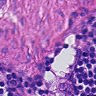
Metastatic tissue present: yes